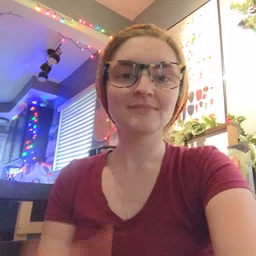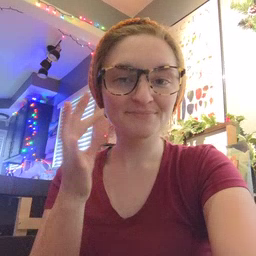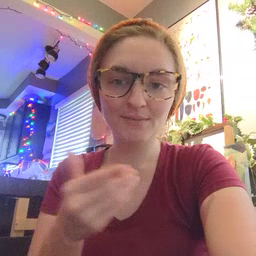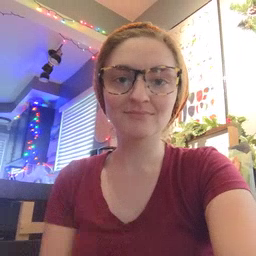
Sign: kitty